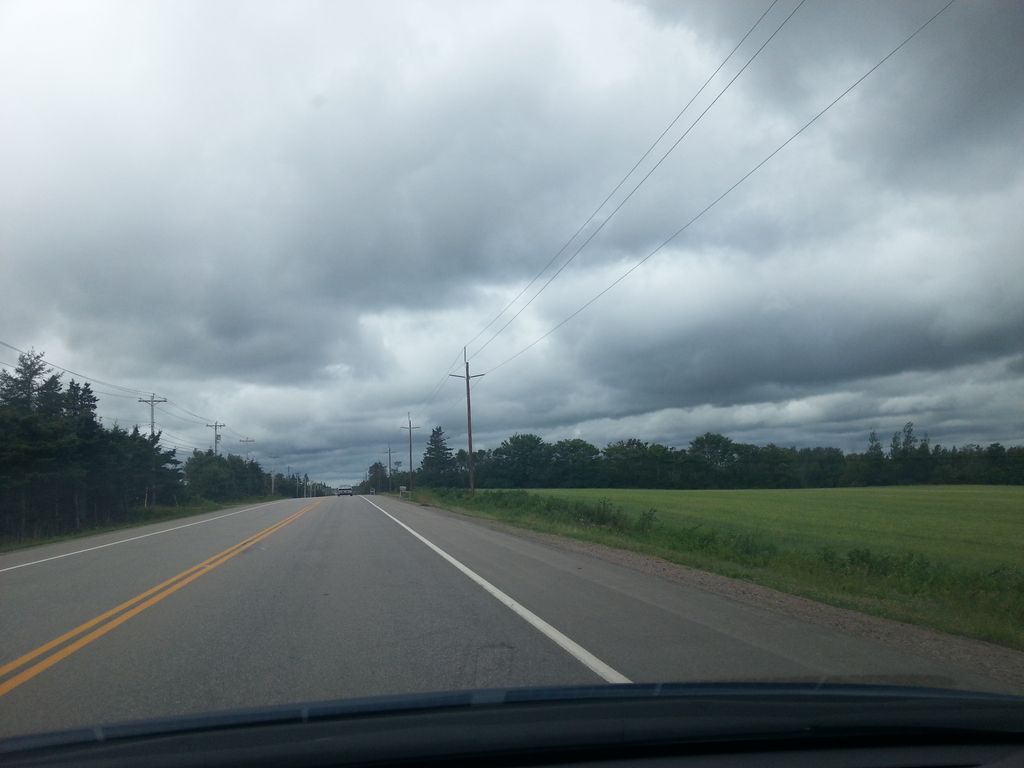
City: charlottetown